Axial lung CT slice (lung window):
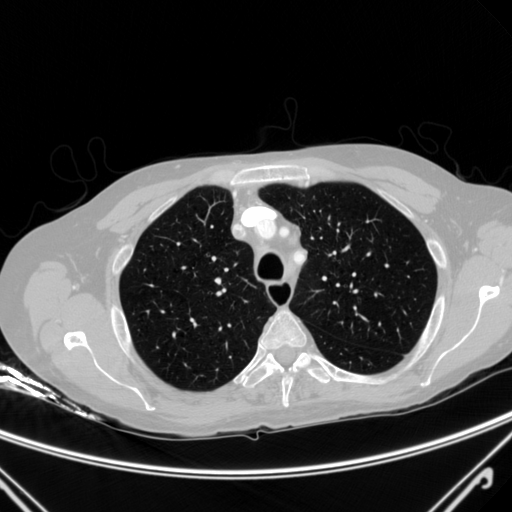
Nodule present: no